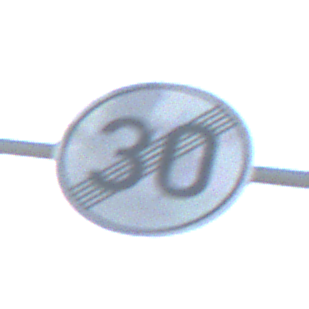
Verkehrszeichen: EndeGeschwindigkeit30
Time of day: SunriseSunset
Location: Outdoor (Urban)
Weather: Clear
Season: NotSpecified
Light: Natural